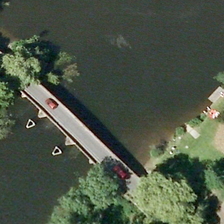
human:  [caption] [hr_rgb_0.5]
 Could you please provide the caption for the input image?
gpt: two cars are on a river with some green trees in two ends of it .

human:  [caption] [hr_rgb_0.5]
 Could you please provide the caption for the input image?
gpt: two cars are on a river with some green trees in two ends of it .

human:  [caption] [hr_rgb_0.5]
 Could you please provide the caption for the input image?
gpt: two cars are on a river with some green trees in two ends of it .

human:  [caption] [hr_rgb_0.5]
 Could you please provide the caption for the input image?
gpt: two cars are on a river with some green trees in two ends of it .

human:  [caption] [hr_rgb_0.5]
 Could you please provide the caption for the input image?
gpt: two cars are on a river with some green trees in two ends of it .